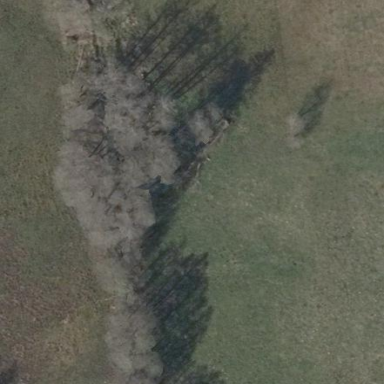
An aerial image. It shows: Deciduous broadleaved woodland.